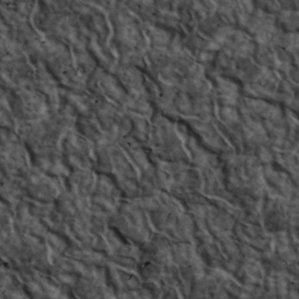
Label: non_frost